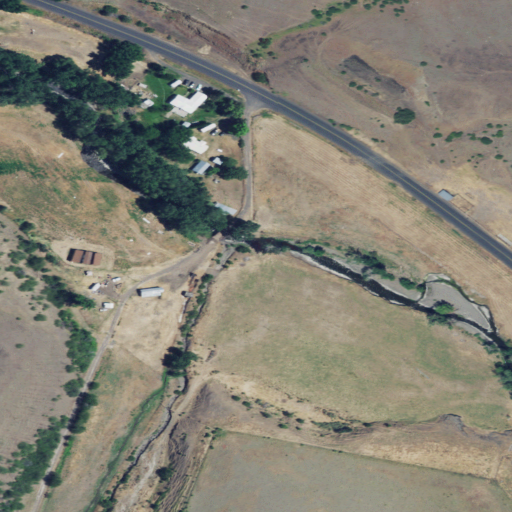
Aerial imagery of valley in Oregon named California Gulch containing grassland, pasture, cultivated crops, shrub, low intensity development, evergreen forest, and open development